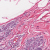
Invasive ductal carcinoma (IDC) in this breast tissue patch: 0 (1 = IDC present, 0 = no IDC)